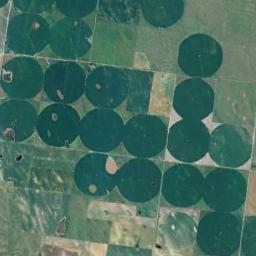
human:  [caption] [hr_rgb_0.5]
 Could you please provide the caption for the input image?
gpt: Many neatly arranged green circular farmland .

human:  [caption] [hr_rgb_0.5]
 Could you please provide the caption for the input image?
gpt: There are some green circle farmland in the green land .

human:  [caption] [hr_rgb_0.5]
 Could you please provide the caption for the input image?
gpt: There is some open space in the picture .

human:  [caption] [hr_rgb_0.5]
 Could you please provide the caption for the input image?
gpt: Many dark green circular farmlands are surrounded by other farmlands that grows other crops .

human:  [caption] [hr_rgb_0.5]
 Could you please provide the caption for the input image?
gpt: There are many green circular farmlands of the same size arranged neatly .